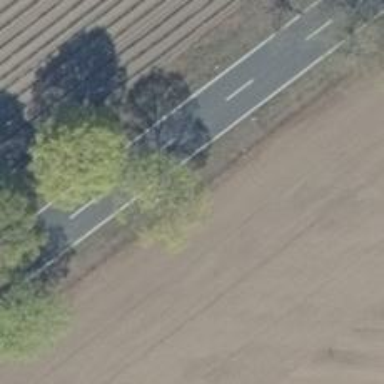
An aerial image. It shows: Row of deciduous broadleaved trees.